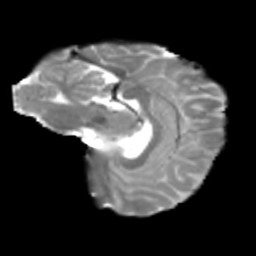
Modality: T2w
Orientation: sagittal
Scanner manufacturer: siemens
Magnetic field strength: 3 T
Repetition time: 4 s
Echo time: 0.0594 s